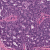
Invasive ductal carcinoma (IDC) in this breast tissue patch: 0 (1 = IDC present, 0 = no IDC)